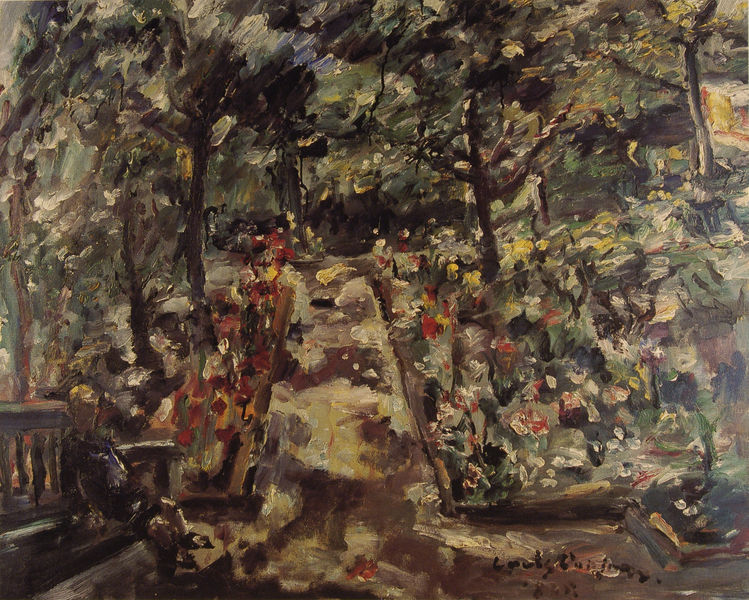
Titel: Garten in Berlin-Westend
Künstler: Lovis Corinth
Standort: Wuppertal
Institution: Von der Heydt-Museum
Schlagwörter: baum, blau, blätter, dunkel, kopf, laub, mann, schatten, wasser, weiß, baumstämme, bäume, gelb, grob, grün, impressionismus, landschaft, ocker, sand, see, sitzen, äste, blume, blumen, braun, bunt, frau, grau, holz, hut, impressionisme, licht, orange, schwarz, strasse, anlage, blüte, blüten, park, parkanlage, rosen, rot, weg, expressionismus, fest, hochformat, malerei, blond, jacke, gesicht, mensch, stein, signatur, öl, ast, erde, natur, stamm, zweige, busch, büsche, pastos, pfad, sonne, land, sitzend, kind, pflanze, pflanzen, front, wald, garten, deutschland, sommer, ruhen, lehne, gasse, pointilismus, sonnenlicht, allee, farbe, herbst, latten, rast, bank, besucher, fluß, stämme, homme, jaune, marron, portrait, vert, geländer, junge, punkte, lovis corinth, balustrade, leinwand, friedhof, liebermann, pinselstrich, flecken, gräber, dickicht, assis, blanche, rouge, beet, beete, rabatte, kühl, slevogt, spaziergänger, fleurs, sitzender, ombre, botanischer garten, arbre, mai, soleil, bois, ciel, nature, paysage, einfassung, peinture, fleur, bleu, lumiere, pointillisme, calme, enfant, repos, sommeil, esquisse, rabatten, touche, arbres, tronc, impressionniste, couleurs, impressioniste, tâches, gartenfest, chemin, garçon, impressionnisme, visage, datiert, louis, rouault, tableau, trasse, jardin, parc, parkbank, deutscher impressionismus, coloré, forêt, schwazr, blue, pique nique, passage, repas, hektisch, pensif, printemps, contemplation, ballustrade, banc, bak, impressioniemus, peintures, tables, touches, midi, ombragé, rouges, fleures, braun+, matière, balade, oil, brush, people, yellow, green, weg beete, parterre, solitaitr, solitaire, applas de couleurs, tulipes, brouillon, xx, massif, kaki, arebres, parterres, blanhce